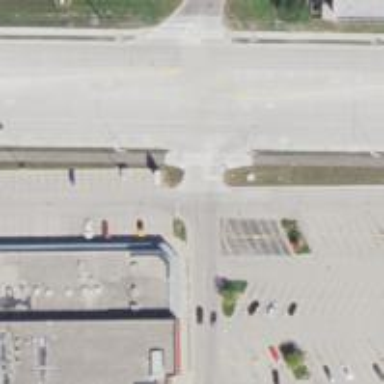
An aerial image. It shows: Road with stop sign.